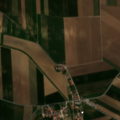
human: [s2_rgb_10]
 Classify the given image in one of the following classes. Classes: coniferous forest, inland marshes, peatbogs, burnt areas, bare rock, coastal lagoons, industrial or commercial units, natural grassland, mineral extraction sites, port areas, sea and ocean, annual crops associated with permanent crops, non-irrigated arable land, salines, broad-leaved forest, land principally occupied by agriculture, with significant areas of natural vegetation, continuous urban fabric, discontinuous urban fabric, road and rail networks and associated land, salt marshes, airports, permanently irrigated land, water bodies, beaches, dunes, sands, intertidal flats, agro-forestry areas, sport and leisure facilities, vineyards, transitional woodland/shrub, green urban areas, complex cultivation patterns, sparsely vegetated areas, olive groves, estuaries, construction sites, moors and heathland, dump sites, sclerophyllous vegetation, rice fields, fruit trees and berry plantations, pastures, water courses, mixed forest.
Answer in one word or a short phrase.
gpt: discontinuous urban fabric, non-irrigated arable land